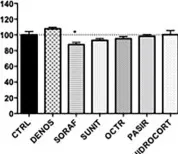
Molecular expression of somatostatin receptors , vitamin D- related enzymes.
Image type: pathology (immunostaining)